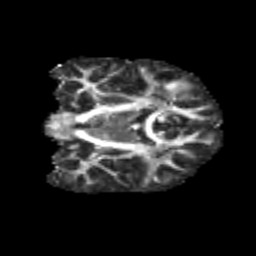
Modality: FA
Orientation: coronal
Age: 13
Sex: male
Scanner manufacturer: siemens
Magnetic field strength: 3 T
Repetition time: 3.8 s
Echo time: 0.07 s